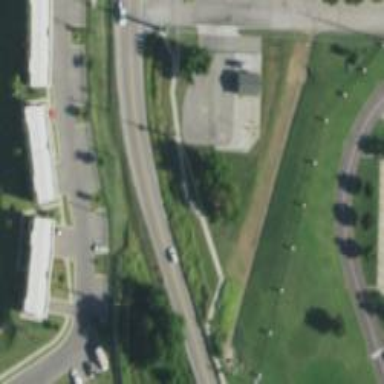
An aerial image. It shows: Tertiary road with asphalt surface and separate sidewalk.